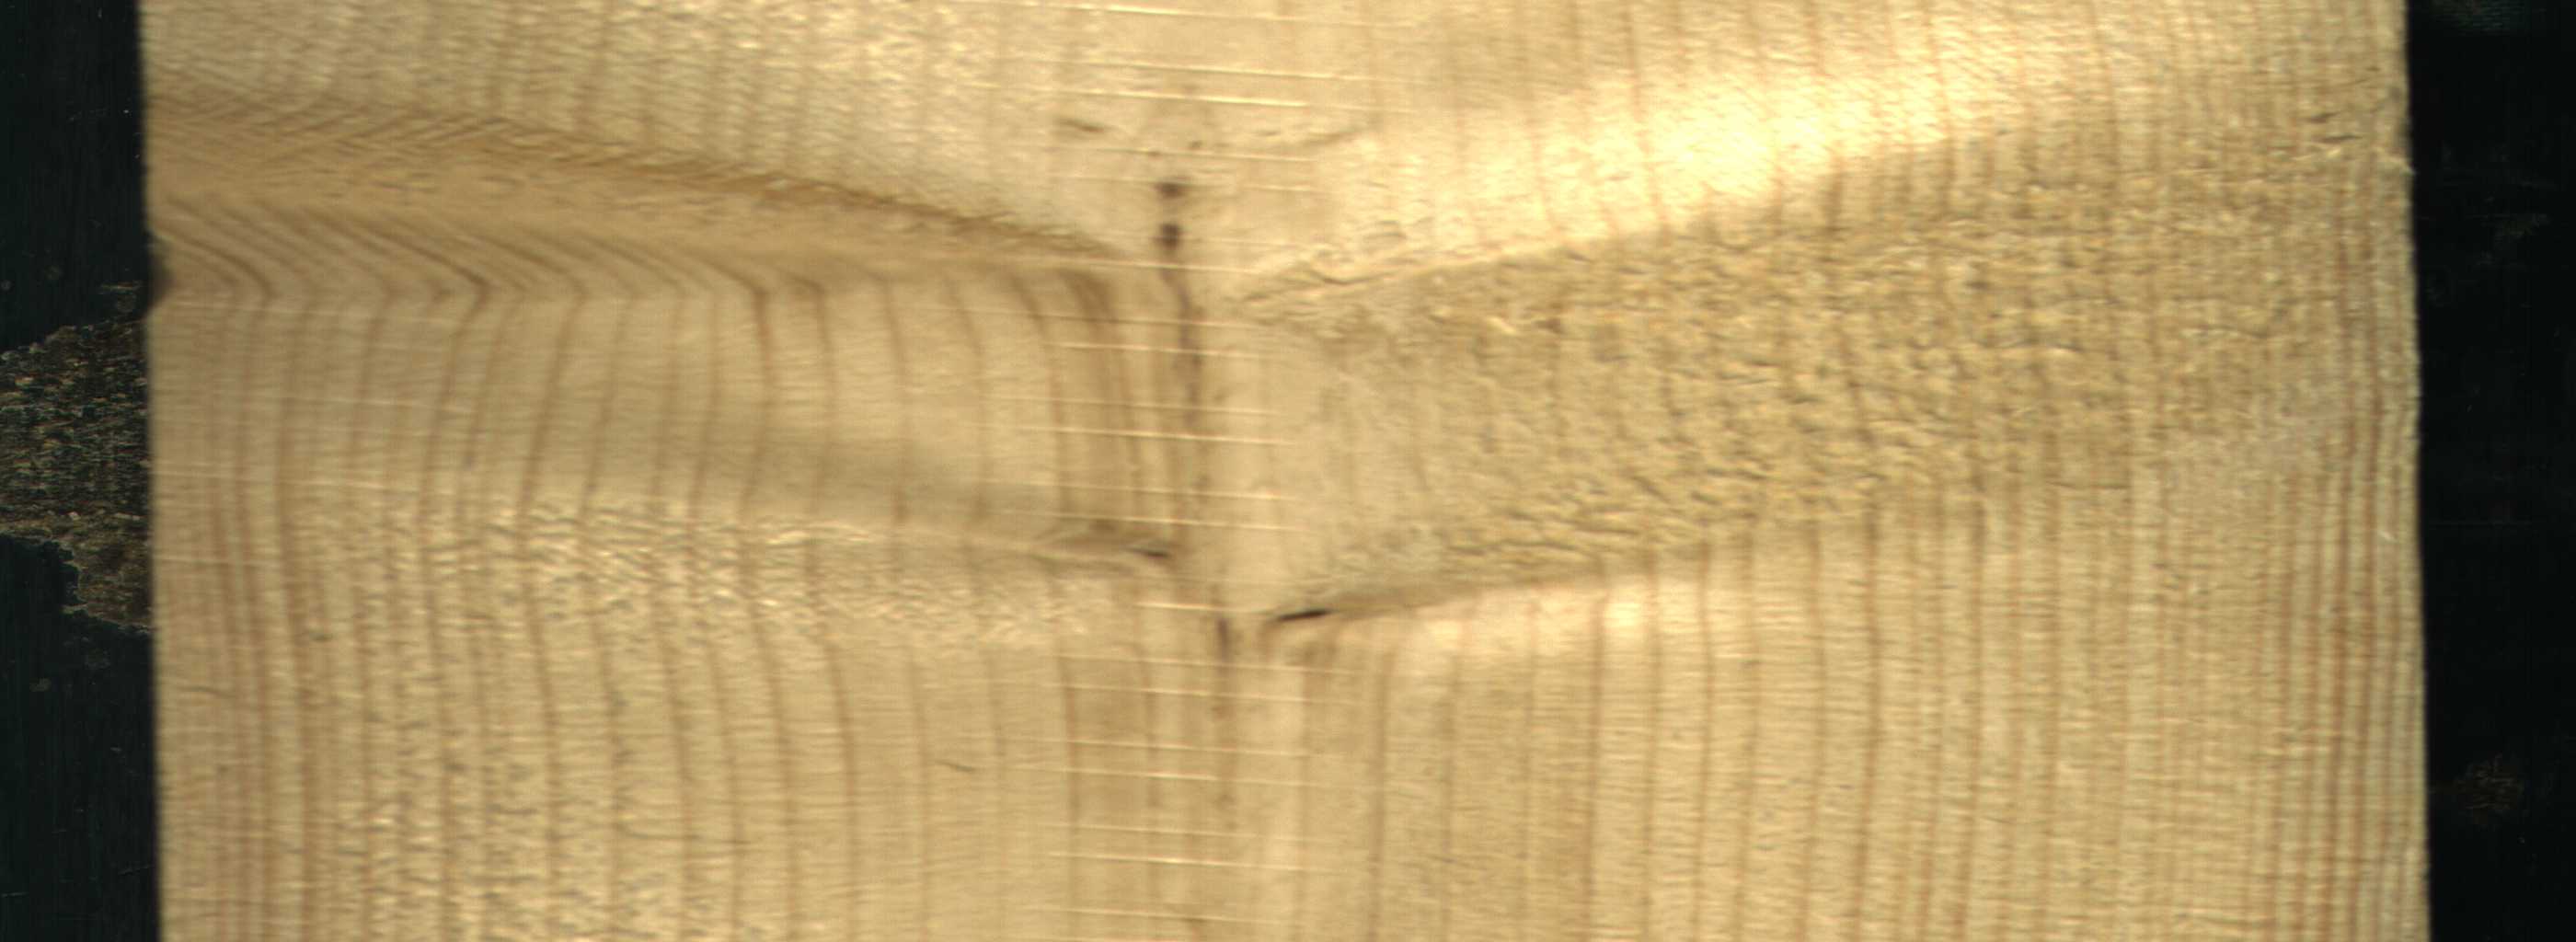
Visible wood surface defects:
Live_Knot
Live_Knot